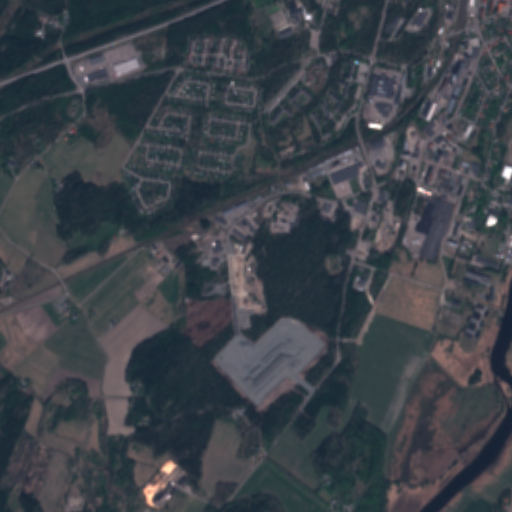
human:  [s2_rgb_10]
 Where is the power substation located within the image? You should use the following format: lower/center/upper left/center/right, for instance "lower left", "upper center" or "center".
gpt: The power substation is located in the center left of the image.
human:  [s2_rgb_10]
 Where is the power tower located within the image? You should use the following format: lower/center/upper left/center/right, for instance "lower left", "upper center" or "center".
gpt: The power tower is located in the upper left of the image.
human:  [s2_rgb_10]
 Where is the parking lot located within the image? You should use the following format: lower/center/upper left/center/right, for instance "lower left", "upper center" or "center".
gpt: There is no parking lot in the image.